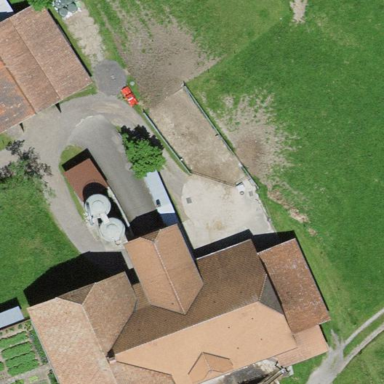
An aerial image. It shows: Farm building.